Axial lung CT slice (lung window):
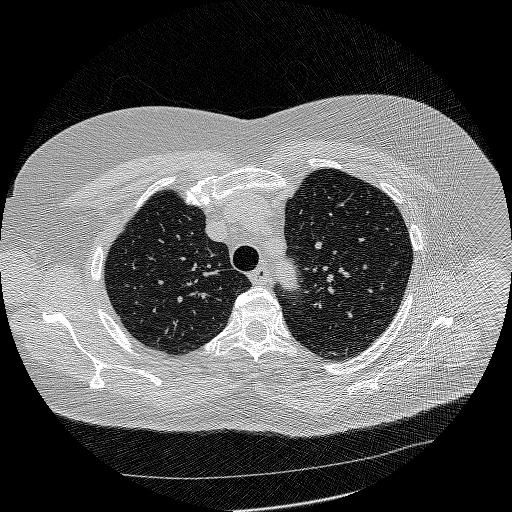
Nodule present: no